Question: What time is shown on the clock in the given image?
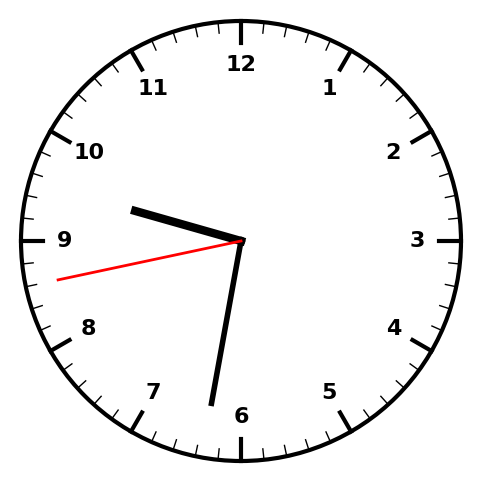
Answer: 09:31:43